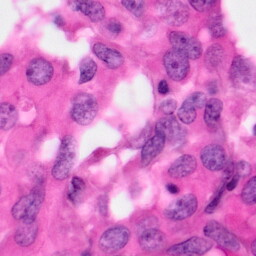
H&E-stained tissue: Pancreatic